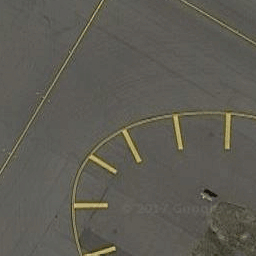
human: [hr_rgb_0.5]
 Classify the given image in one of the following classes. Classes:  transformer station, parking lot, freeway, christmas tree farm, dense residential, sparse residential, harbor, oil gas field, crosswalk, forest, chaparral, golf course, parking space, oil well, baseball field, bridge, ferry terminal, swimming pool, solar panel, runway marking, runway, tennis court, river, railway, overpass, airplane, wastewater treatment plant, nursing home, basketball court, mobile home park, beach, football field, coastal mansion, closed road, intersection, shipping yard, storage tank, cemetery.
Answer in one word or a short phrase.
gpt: runway marking